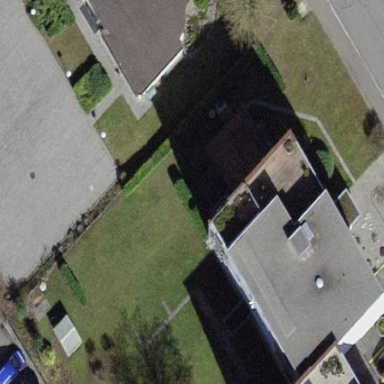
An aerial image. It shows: Flat-roofed building.